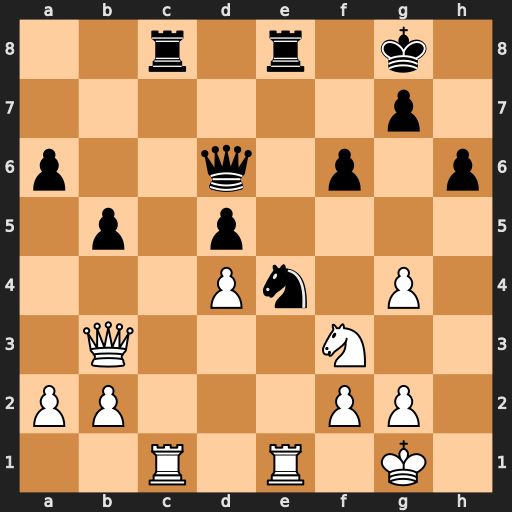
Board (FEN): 2r1r1k1/6p1/p2q1p1p/1p1p4/3Pn1P1/1Q3N2/PP3PP1/2R1R1K1
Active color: w
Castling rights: -
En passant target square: -
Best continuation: Rxc8 Rxc8 Rxe4